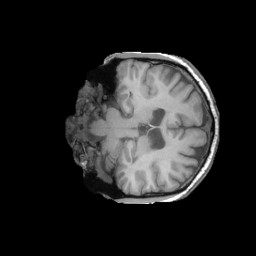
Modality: T1w
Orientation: coronal
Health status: ill
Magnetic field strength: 3 T